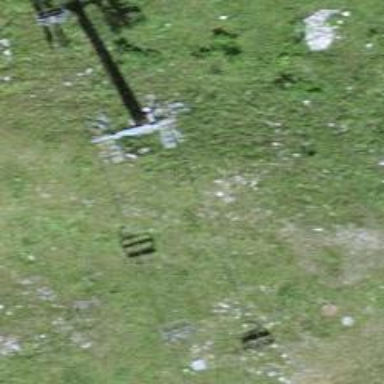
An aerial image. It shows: Pylon used for aerialway.